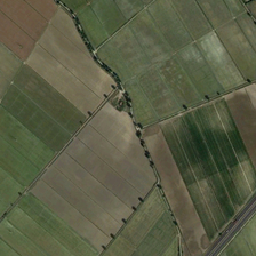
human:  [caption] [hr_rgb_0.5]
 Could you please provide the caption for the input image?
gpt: Green fields grow some wheat.

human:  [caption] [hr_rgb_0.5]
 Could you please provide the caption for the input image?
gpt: Some trees are planted near the farm.

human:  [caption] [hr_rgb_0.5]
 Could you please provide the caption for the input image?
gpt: Several trees were planted near the farm.

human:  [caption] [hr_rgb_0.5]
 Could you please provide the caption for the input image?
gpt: There are some wheat growing in the green fields.

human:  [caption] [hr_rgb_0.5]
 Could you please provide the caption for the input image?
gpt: Some trees were planted near the farm.